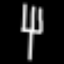
Label: fork